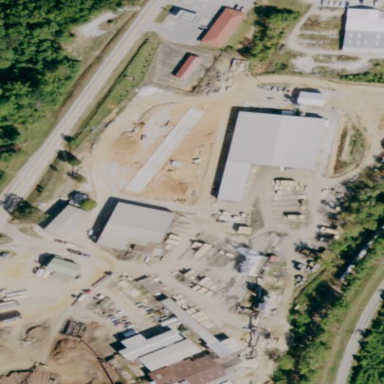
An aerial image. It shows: Industrial area that houses sawmill.